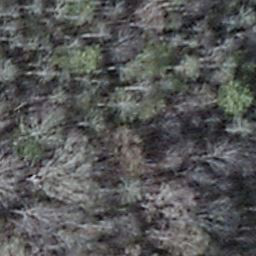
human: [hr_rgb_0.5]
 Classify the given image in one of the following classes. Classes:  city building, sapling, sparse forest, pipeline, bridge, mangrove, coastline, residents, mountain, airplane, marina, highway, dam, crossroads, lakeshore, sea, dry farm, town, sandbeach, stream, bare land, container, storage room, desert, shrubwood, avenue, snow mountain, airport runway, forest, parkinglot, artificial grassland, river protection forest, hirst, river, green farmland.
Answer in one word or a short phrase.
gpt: shrubwood